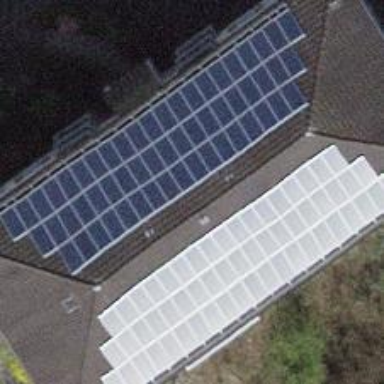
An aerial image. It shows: Solar power generator utilizing photovoltaic technology with solar photovoltaic panels.